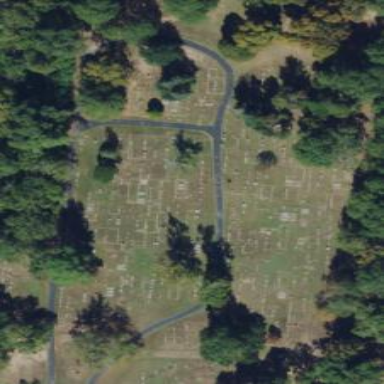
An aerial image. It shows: Graveyard used as cemetery.